Question: I've built a new website today: <URL>. When I view it on my PC everything looks good on all viewports sizes. When I try to view it on my iPad or my iPhone it seems like the website is somehow "inside" the right side of the viewport.
photo (using browserstack for photo, but has also been checked on iPad and iPhone):

I'm using Bootstrap as my main CSS which I'm overriding in my own CSS file which can be found here:
<URL>
Any ideas why it might happen?
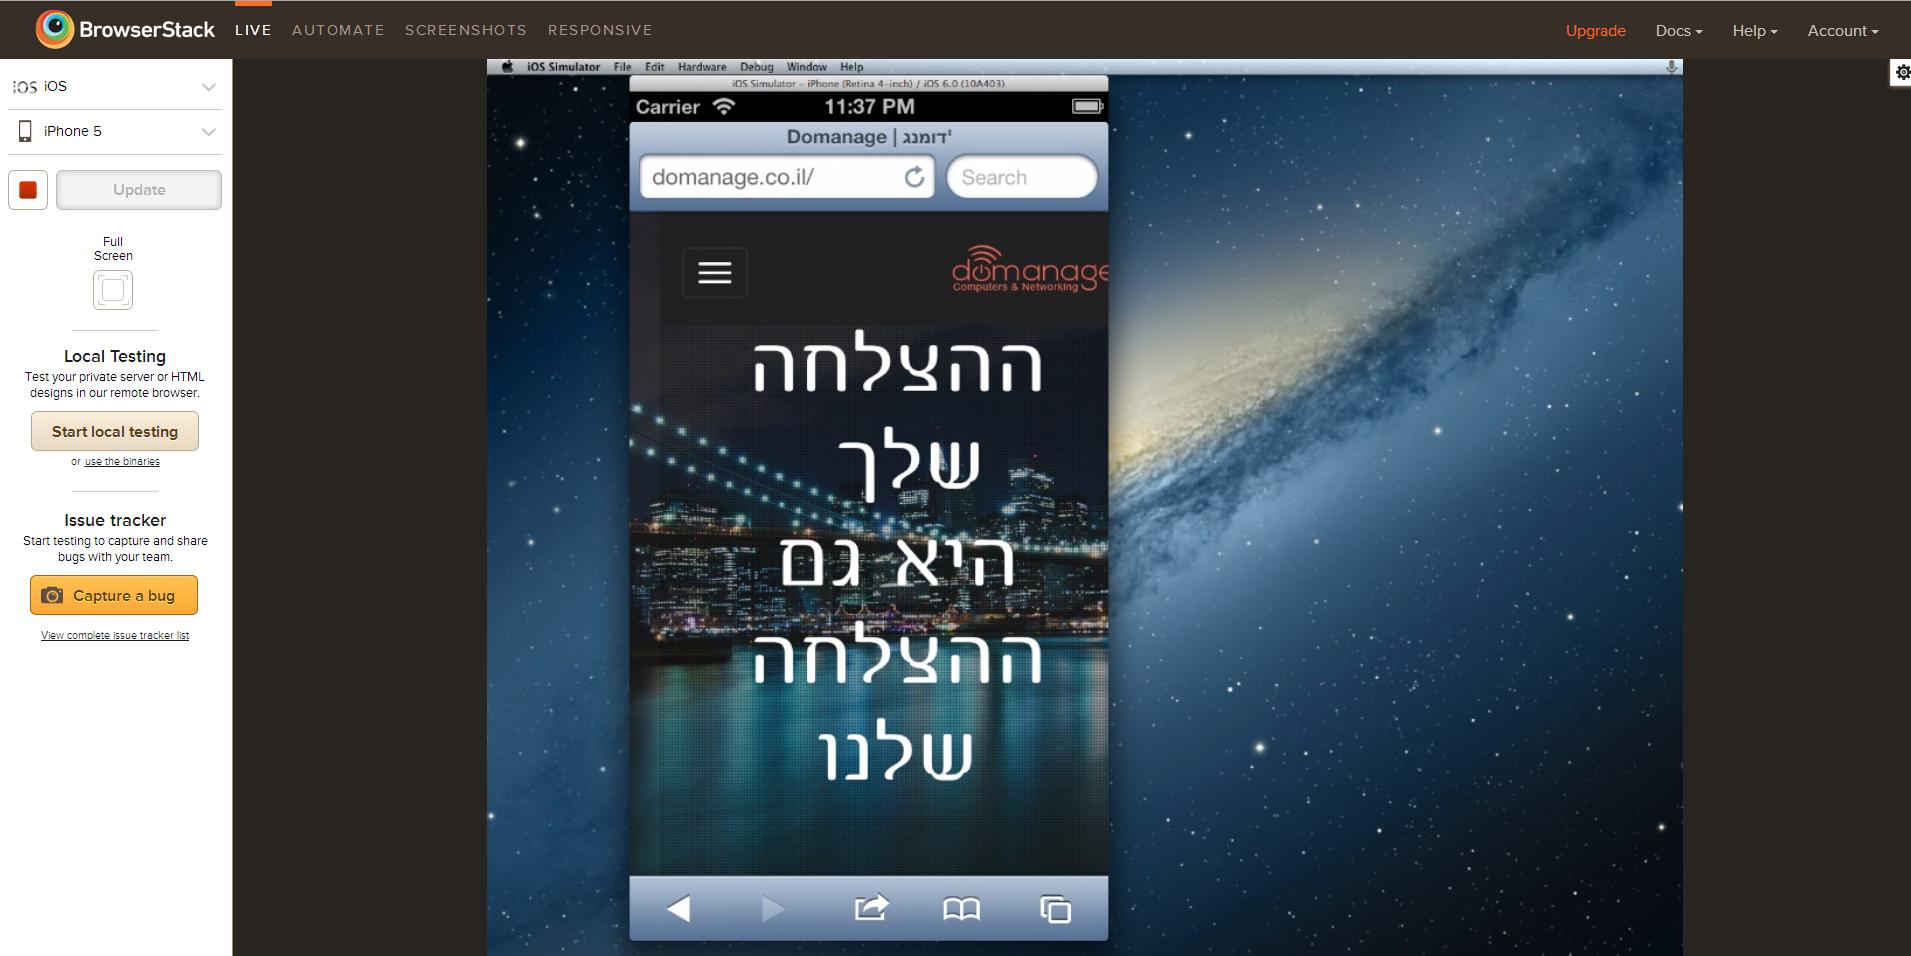
Answer: You have some elements that are too wide to fit in their containers, which is causing the issue.
'''
@media(max-width: 500px){
.websites img, .applications img {
width:150px;
height:150px;
}
.btn-fixed-size {
width:150px;
}
.btn-vlg {
padding: 10px 5px;
}
.btn-fixed-size {
width:145px;
}
}
'''
'.col-xs-6' (these elements' container) only has something like 120px of space for the content on a 320px wide viewport. You are trying to put a 150px wide element inside of a 120px wide container. As a rule of thumb, I try to avoid having fixed pixel-based widths in my CSS for a responsive site. For images, just set them to 'max-width: 100%' and 'height: auto' to allow them to automatically resize.